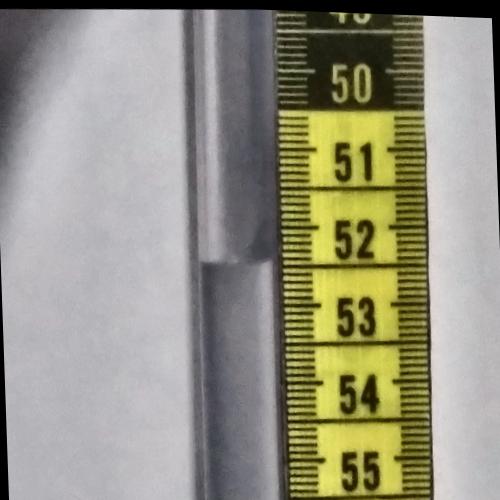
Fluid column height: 52.4 cm